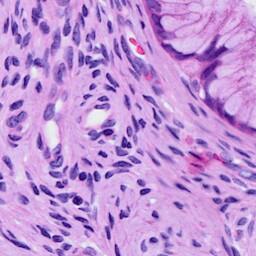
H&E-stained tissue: Cervix